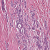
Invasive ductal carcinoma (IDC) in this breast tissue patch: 1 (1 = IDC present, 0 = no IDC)